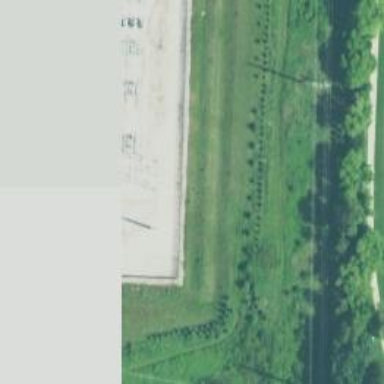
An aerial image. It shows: Mast used for lightning protection.